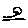
Label: line